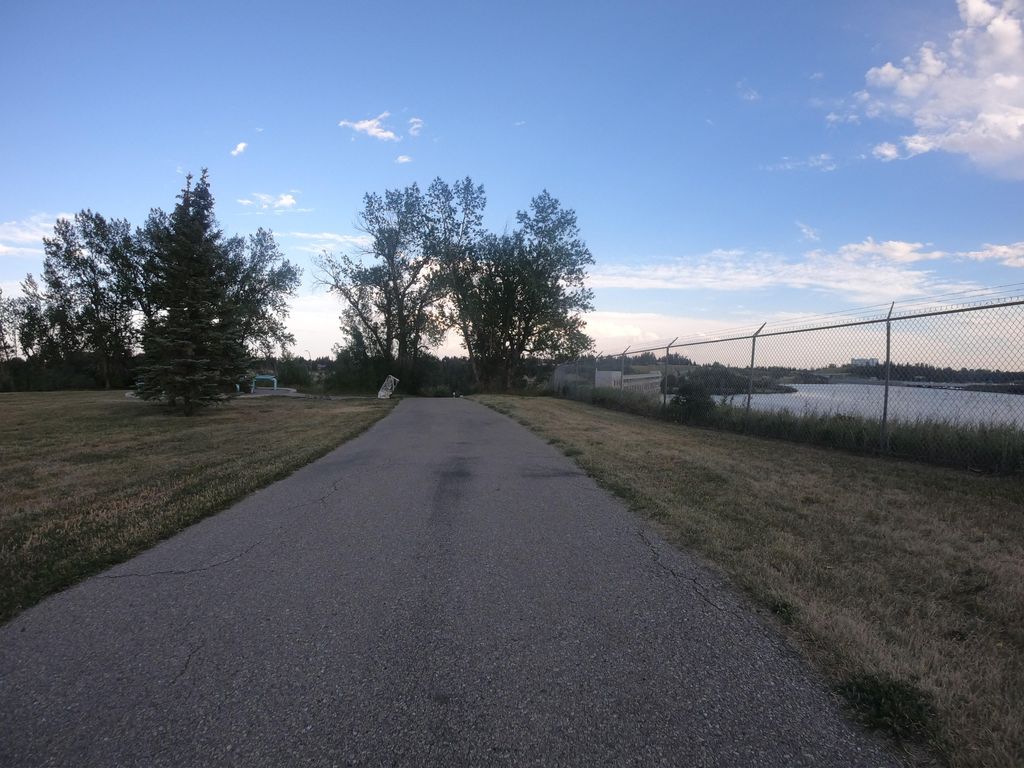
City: calgary